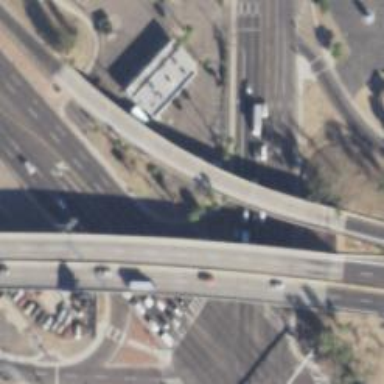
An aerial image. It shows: Trunk_link highway on bridge.